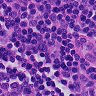
Metastatic tissue present: no